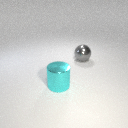
large gray metal sphere behind large cyan metal cylinder